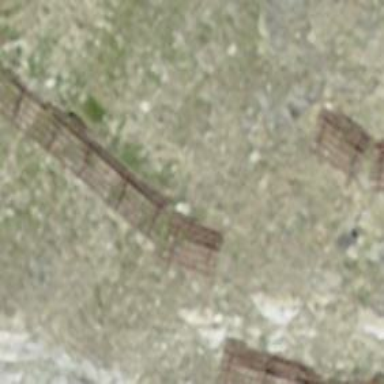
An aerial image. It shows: Snow fence.